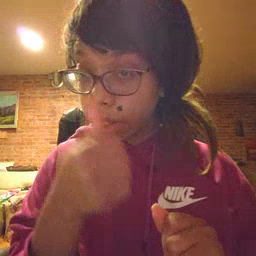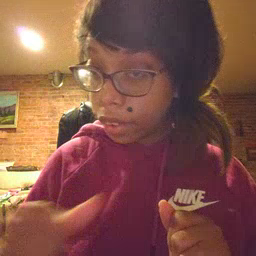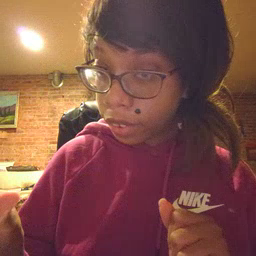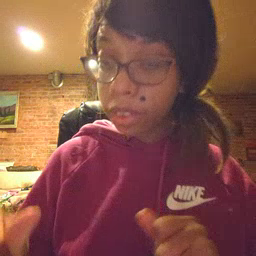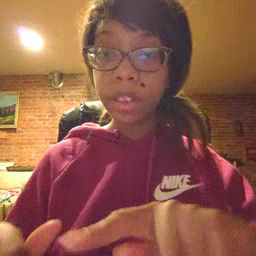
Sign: any